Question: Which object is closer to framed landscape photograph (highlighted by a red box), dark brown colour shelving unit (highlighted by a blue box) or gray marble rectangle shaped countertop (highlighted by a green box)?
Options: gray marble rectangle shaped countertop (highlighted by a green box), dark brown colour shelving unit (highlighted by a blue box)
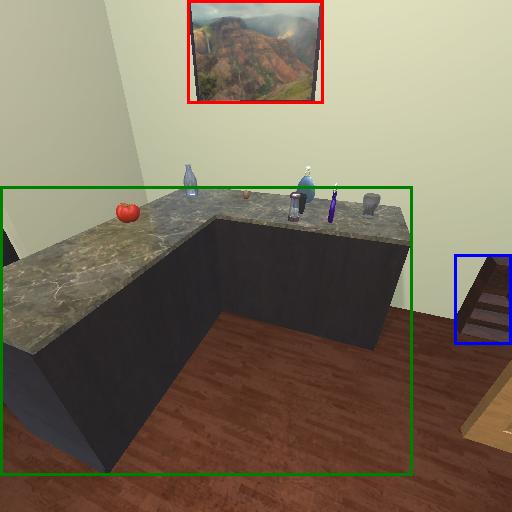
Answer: gray marble rectangle shaped countertop (highlighted by a green box)